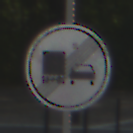
Verkehrszeichen: EndeUeberholverbotKraftfahrzeuge
Umgebung: Outdoor, Suburban
Tageszeit: MorningAfternoon
Wetter: Clear
Licht: Natural
Jahreszeit: NotSpecified
Kontrast: HighContrast